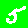
Digit: 5